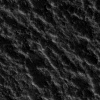
Atmospheric dust classification: not_dusty